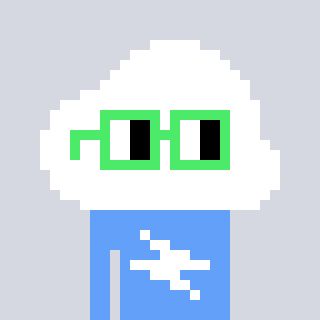
a pixel art character with square light green glasses, a cloud-shaped head and a blue-colored body on a cool background